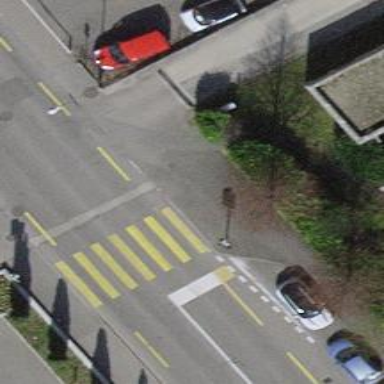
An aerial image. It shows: Uncontrolled footway crossing with markings.